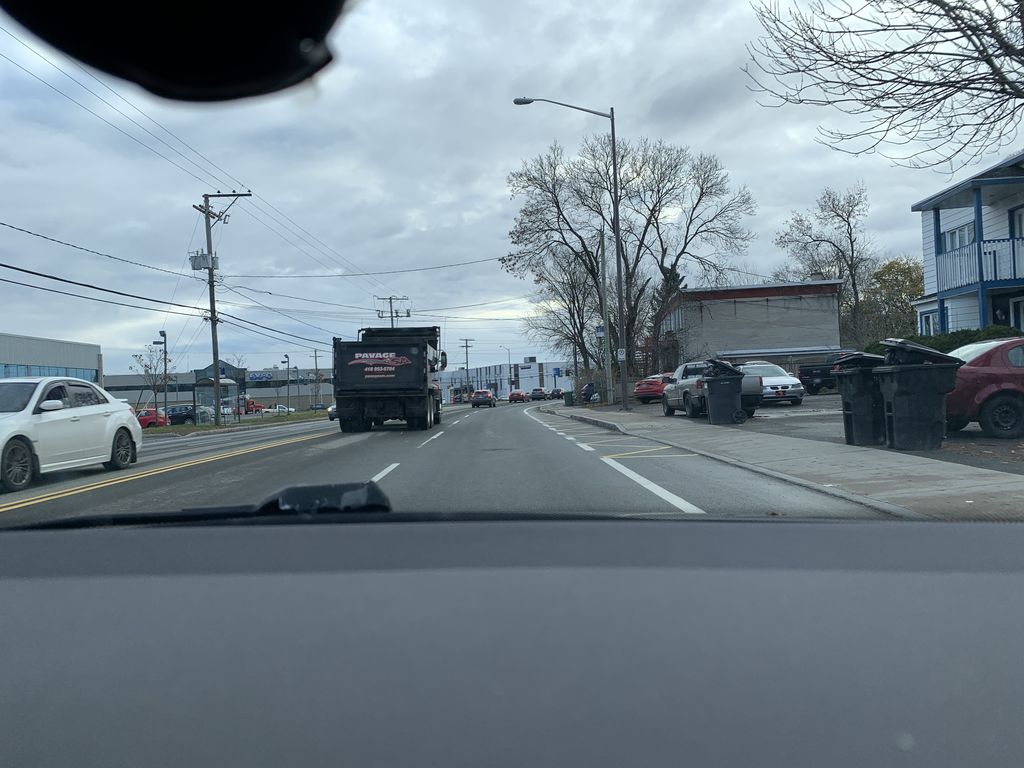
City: quebec_city